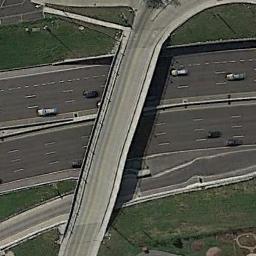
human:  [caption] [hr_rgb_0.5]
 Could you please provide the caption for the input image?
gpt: Several cars are on the road under the overpass .

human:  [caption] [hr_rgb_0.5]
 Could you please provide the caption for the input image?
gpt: The overpass is over the roads and some cars are driving on the roads .

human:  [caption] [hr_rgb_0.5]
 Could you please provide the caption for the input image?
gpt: The overpass is next to the grass with some cars .

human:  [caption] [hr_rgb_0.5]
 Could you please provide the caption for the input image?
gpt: There is an overpass and two black cars .

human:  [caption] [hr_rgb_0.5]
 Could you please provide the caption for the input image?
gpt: There are green meadows beside the overpass .